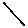
Label: line